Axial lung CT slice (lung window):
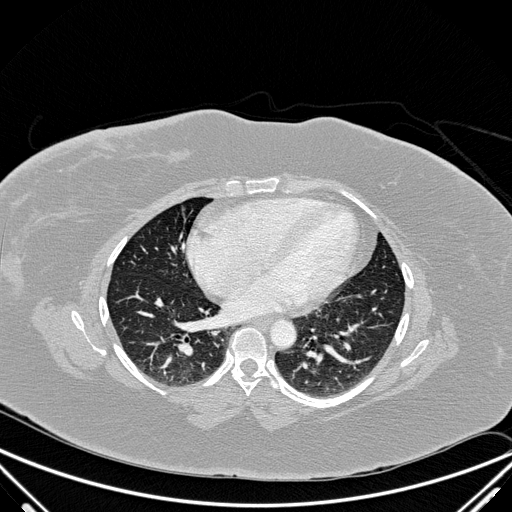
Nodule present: no